Here is a 2-D grayscale rendering of raw bearing vibration samples (signal-to-image). Determine the bearing's health state. Answer with exactly one of: normal, inner_race, outer_race, ball.
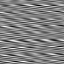
Answer: outer_race